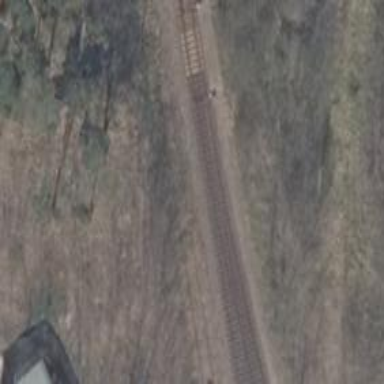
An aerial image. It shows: Railway switch.